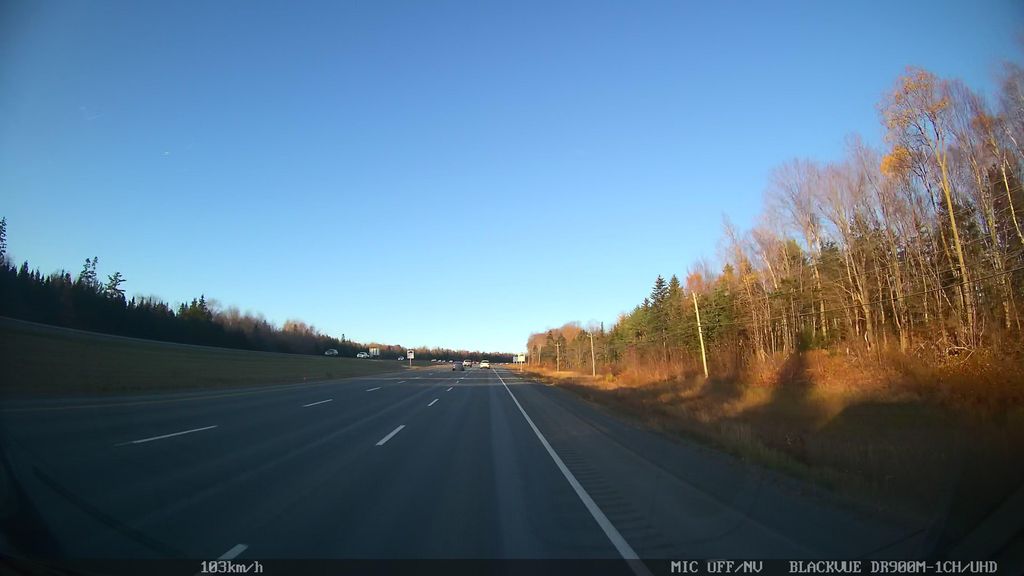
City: halifax